Question: I have a data set generated as follows:
'''
myData <- data.frame(a=1:N,b=round(rnorm(N),2),group=round(rnorm(N,4),0))
'''
The data looks like as this

I would like to generate a stratified sample set of 'myData' with given sample size, i.e., 50. The resulting sample set should follow the proportion allocation of the original data set in terms of "group". For instance, assume 'myData' has 20 records belonging to group 4, then the resulting data set should have '50*20/200=5' records belonging to group 4. How to do that in R.
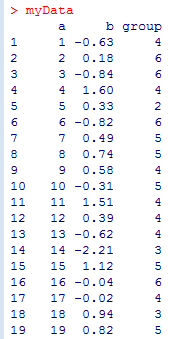
Answer: You can use <URL>, specifying a value < 1 as your proportion, like this:
'''
## Sample data. Seed for reproducibility
set.seed(1)
N <- 50
myData <- data.frame(a=1:N,b=round(rnorm(N),2),group=round(rnorm(N,4),0))
## Taking the sample
out <- stratified(myData, "group", .3)
out
# a b group
# 17 17 -0.02 2
# 8 8 0.74 3
# 25 25 0.62 3
# 49 49 -0.11 3
# 4 4 1.60 3
# 26 26 -0.06 4
# 27 27 -0.16 4
# 7 7 0.49 4
# 12 12 0.39 4
# 40 40 0.76 4
# 32 32 -0.10 4
# 9 9 0.58 5
# 42 42 -0.25 5
# 43 43 0.70 5
# 37 37 -0.39 5
# 11 11 1.51 6
'''
Compare the counts in the final group with what we would have expected.
'''
round(table(myData$group) * .3)
#
# 2 3 4 5 6
# 1 4 6 4 1
table(out$group)
#
# 2 3 4 5 6
# 1 4 6 4 1
'''
---
You can also easily take a fixed number of samples per group, like this:
'''
stratified(myData, "group", 2)
# a b group
# 34 34 -0.05 2
# 17 17 -0.02 2
# 49 49 -0.11 3
# 22 22 0.78 3
# 12 12 0.39 4
# 7 7 0.49 4
# 18 18 0.94 5
# 33 33 0.39 5
# 45 45 -0.69 6
# 11 11 1.51 6
'''